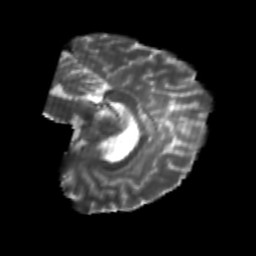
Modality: T2w
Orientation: sagittal
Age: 22
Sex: female
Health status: healthy
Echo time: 0.074 s